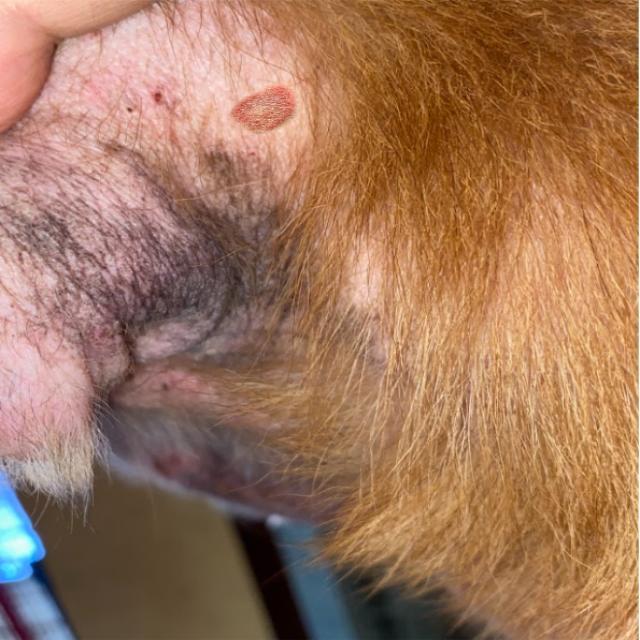
Canine ringworm (Dermatophytosis) — fungal infection caused by Microsporum or Trichophyton. Presents with circular alopecia, scaling, crusting, and broken hairs.